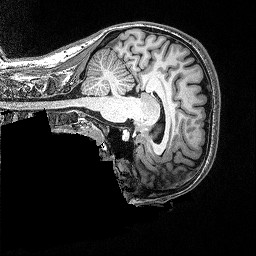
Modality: T1w
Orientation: sagittal
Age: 31
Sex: female
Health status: healthy
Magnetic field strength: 3 T
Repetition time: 2.53 s
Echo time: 0.00331 s